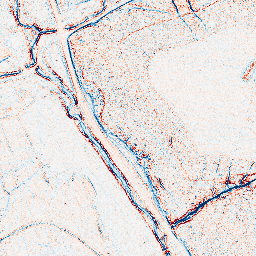
Category: edge_preserving
Decomposition family: anisotropic_diffusion
Decomposition parameters: iterations: 5
kappa: 50
gamma: 0.05
Upsampling method: cubic_catmull_rom
Upsampling parameters: scale: 4
Upsampling scale: 4